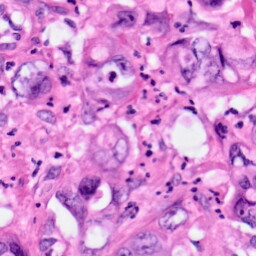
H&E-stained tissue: Pancreatic